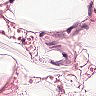
Metastatic tissue present: no